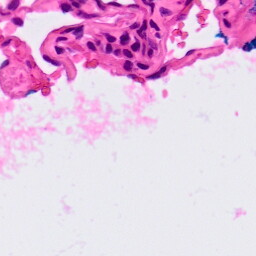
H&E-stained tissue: Lung